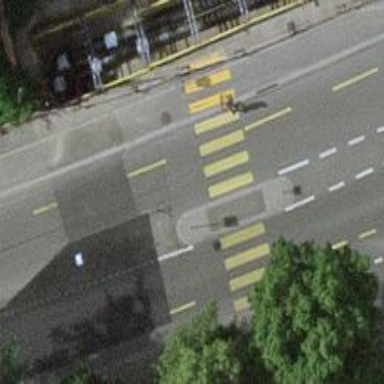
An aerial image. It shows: Kerb barrier.